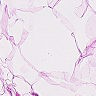
Metastatic tissue present: no